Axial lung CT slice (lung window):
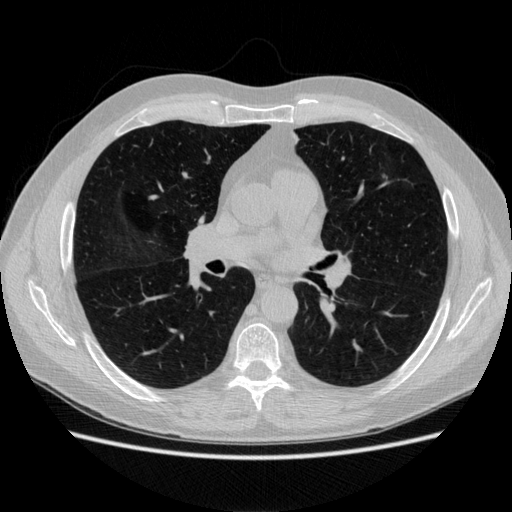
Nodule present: no